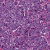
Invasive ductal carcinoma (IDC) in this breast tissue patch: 1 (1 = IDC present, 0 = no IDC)